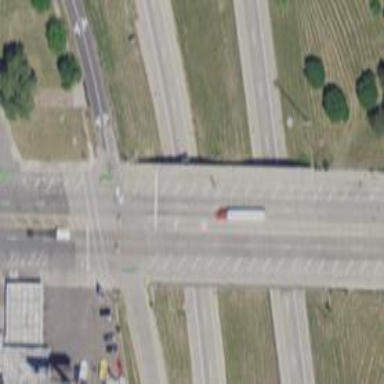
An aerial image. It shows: Primary highway bridge with separate cycle track.